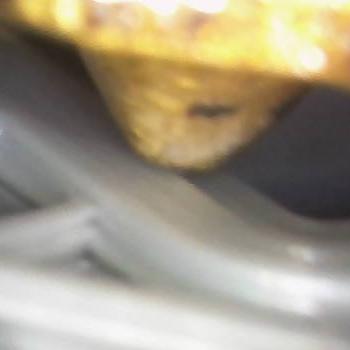
Flow rate: 88%